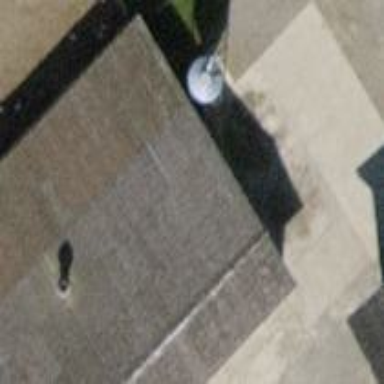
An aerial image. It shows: View of roof of building.